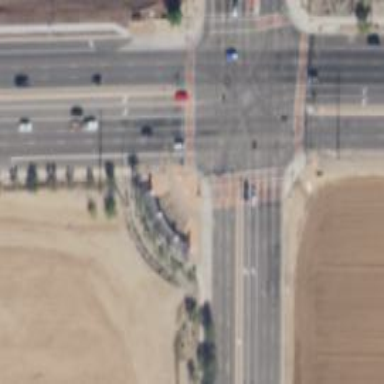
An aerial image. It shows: Footway with asphalt surface and marked with lines at the crossing.